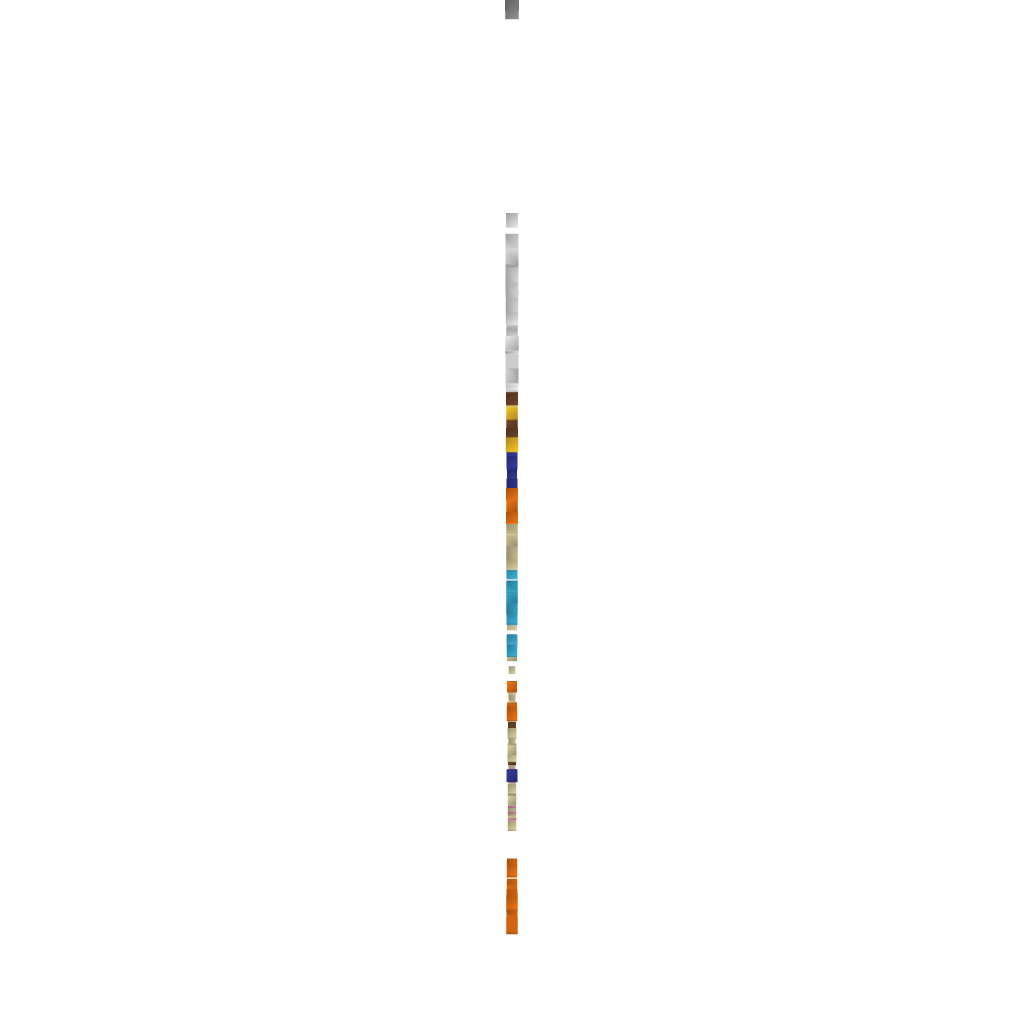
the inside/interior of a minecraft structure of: Wreck it Ralph and Fix it Felix - By Cybersneeze